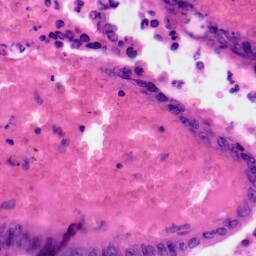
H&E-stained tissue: Colon